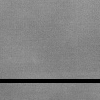
Atmospheric dust classification: dusty